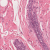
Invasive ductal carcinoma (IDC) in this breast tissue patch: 0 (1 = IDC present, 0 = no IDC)